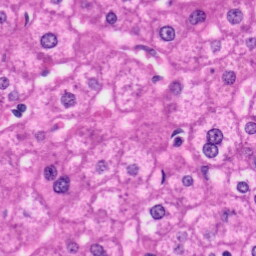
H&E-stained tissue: Liver